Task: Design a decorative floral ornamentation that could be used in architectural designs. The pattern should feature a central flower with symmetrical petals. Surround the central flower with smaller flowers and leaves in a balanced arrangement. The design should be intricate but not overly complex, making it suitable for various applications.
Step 1642:
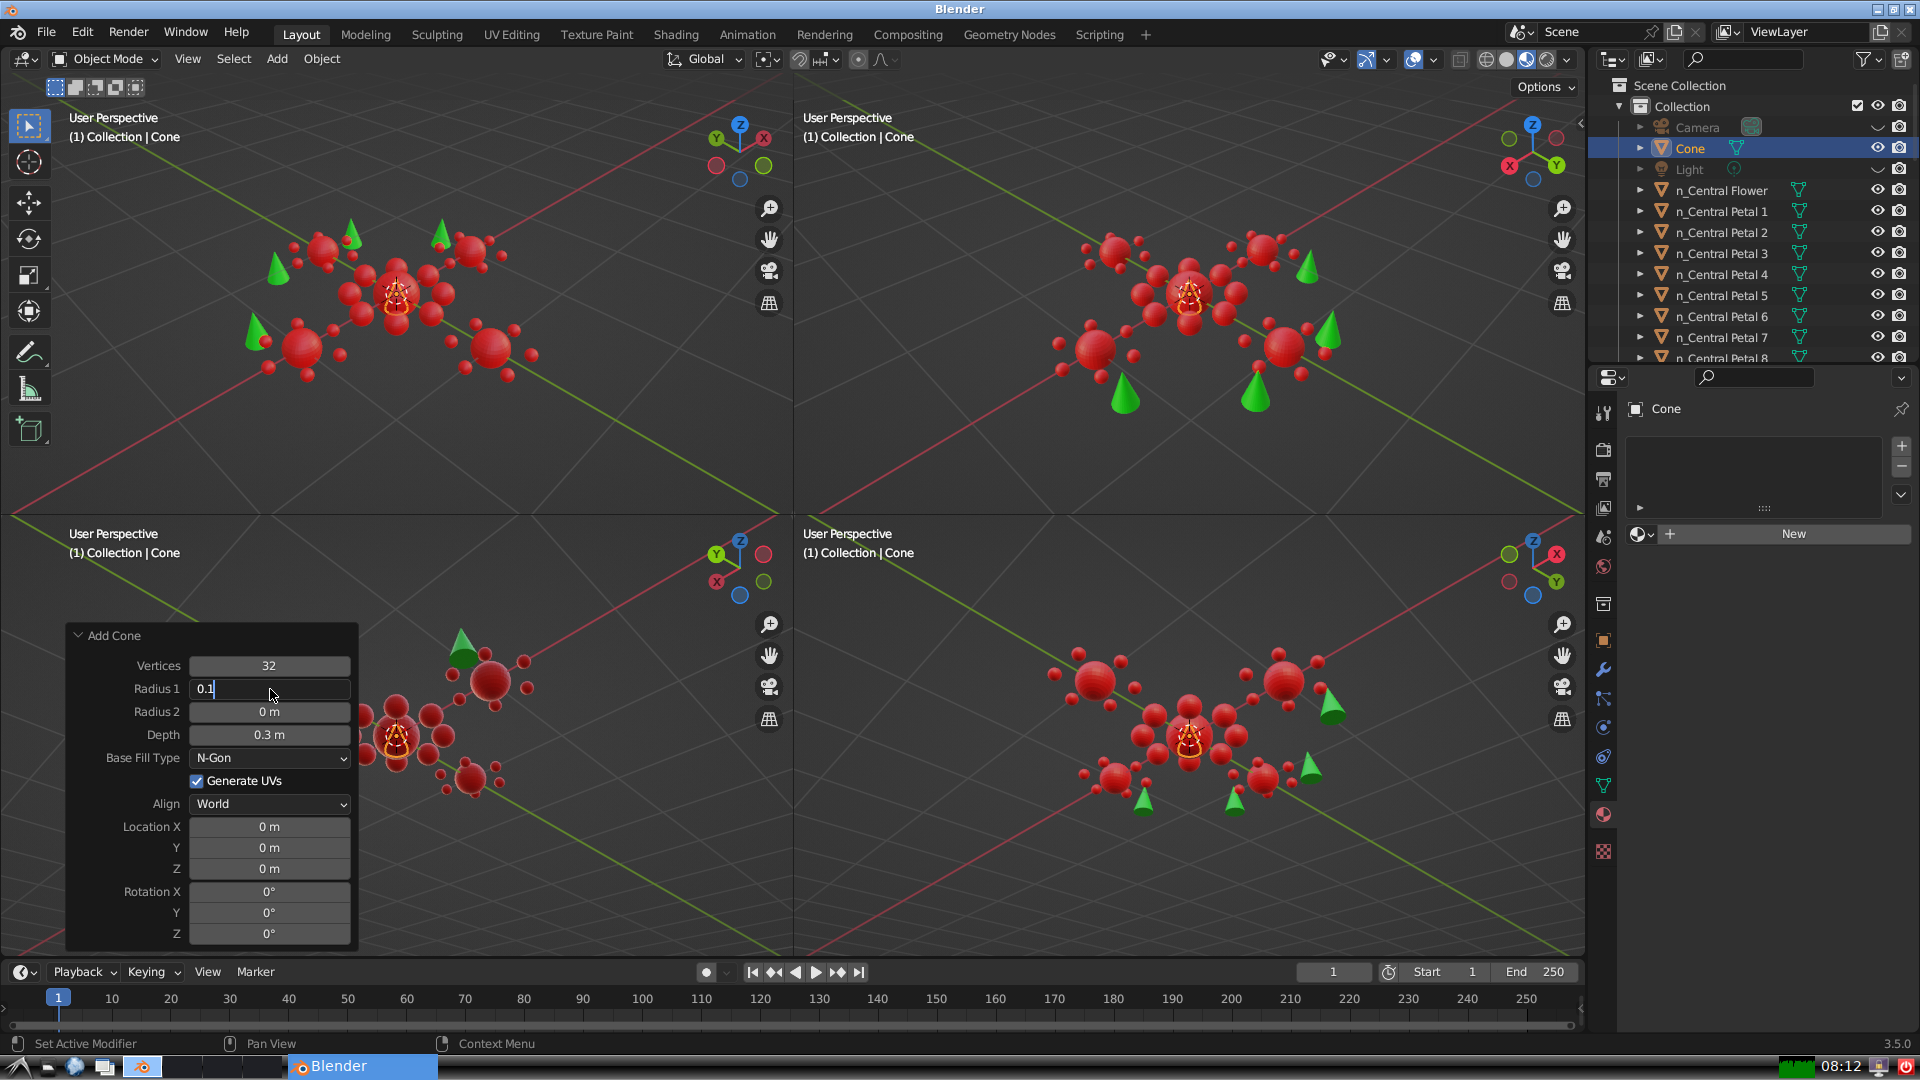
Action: {"mouse_move": [270, 712]}